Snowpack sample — Rabbit Ears Pass, Jackson County, Colorado, USA (12/17/25, 1:08 PM MST)
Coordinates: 40.387, -106.625
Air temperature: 34 °F
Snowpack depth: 46 cm
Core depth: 10 cm
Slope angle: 6°, slope face: 165°
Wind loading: medium
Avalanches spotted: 0
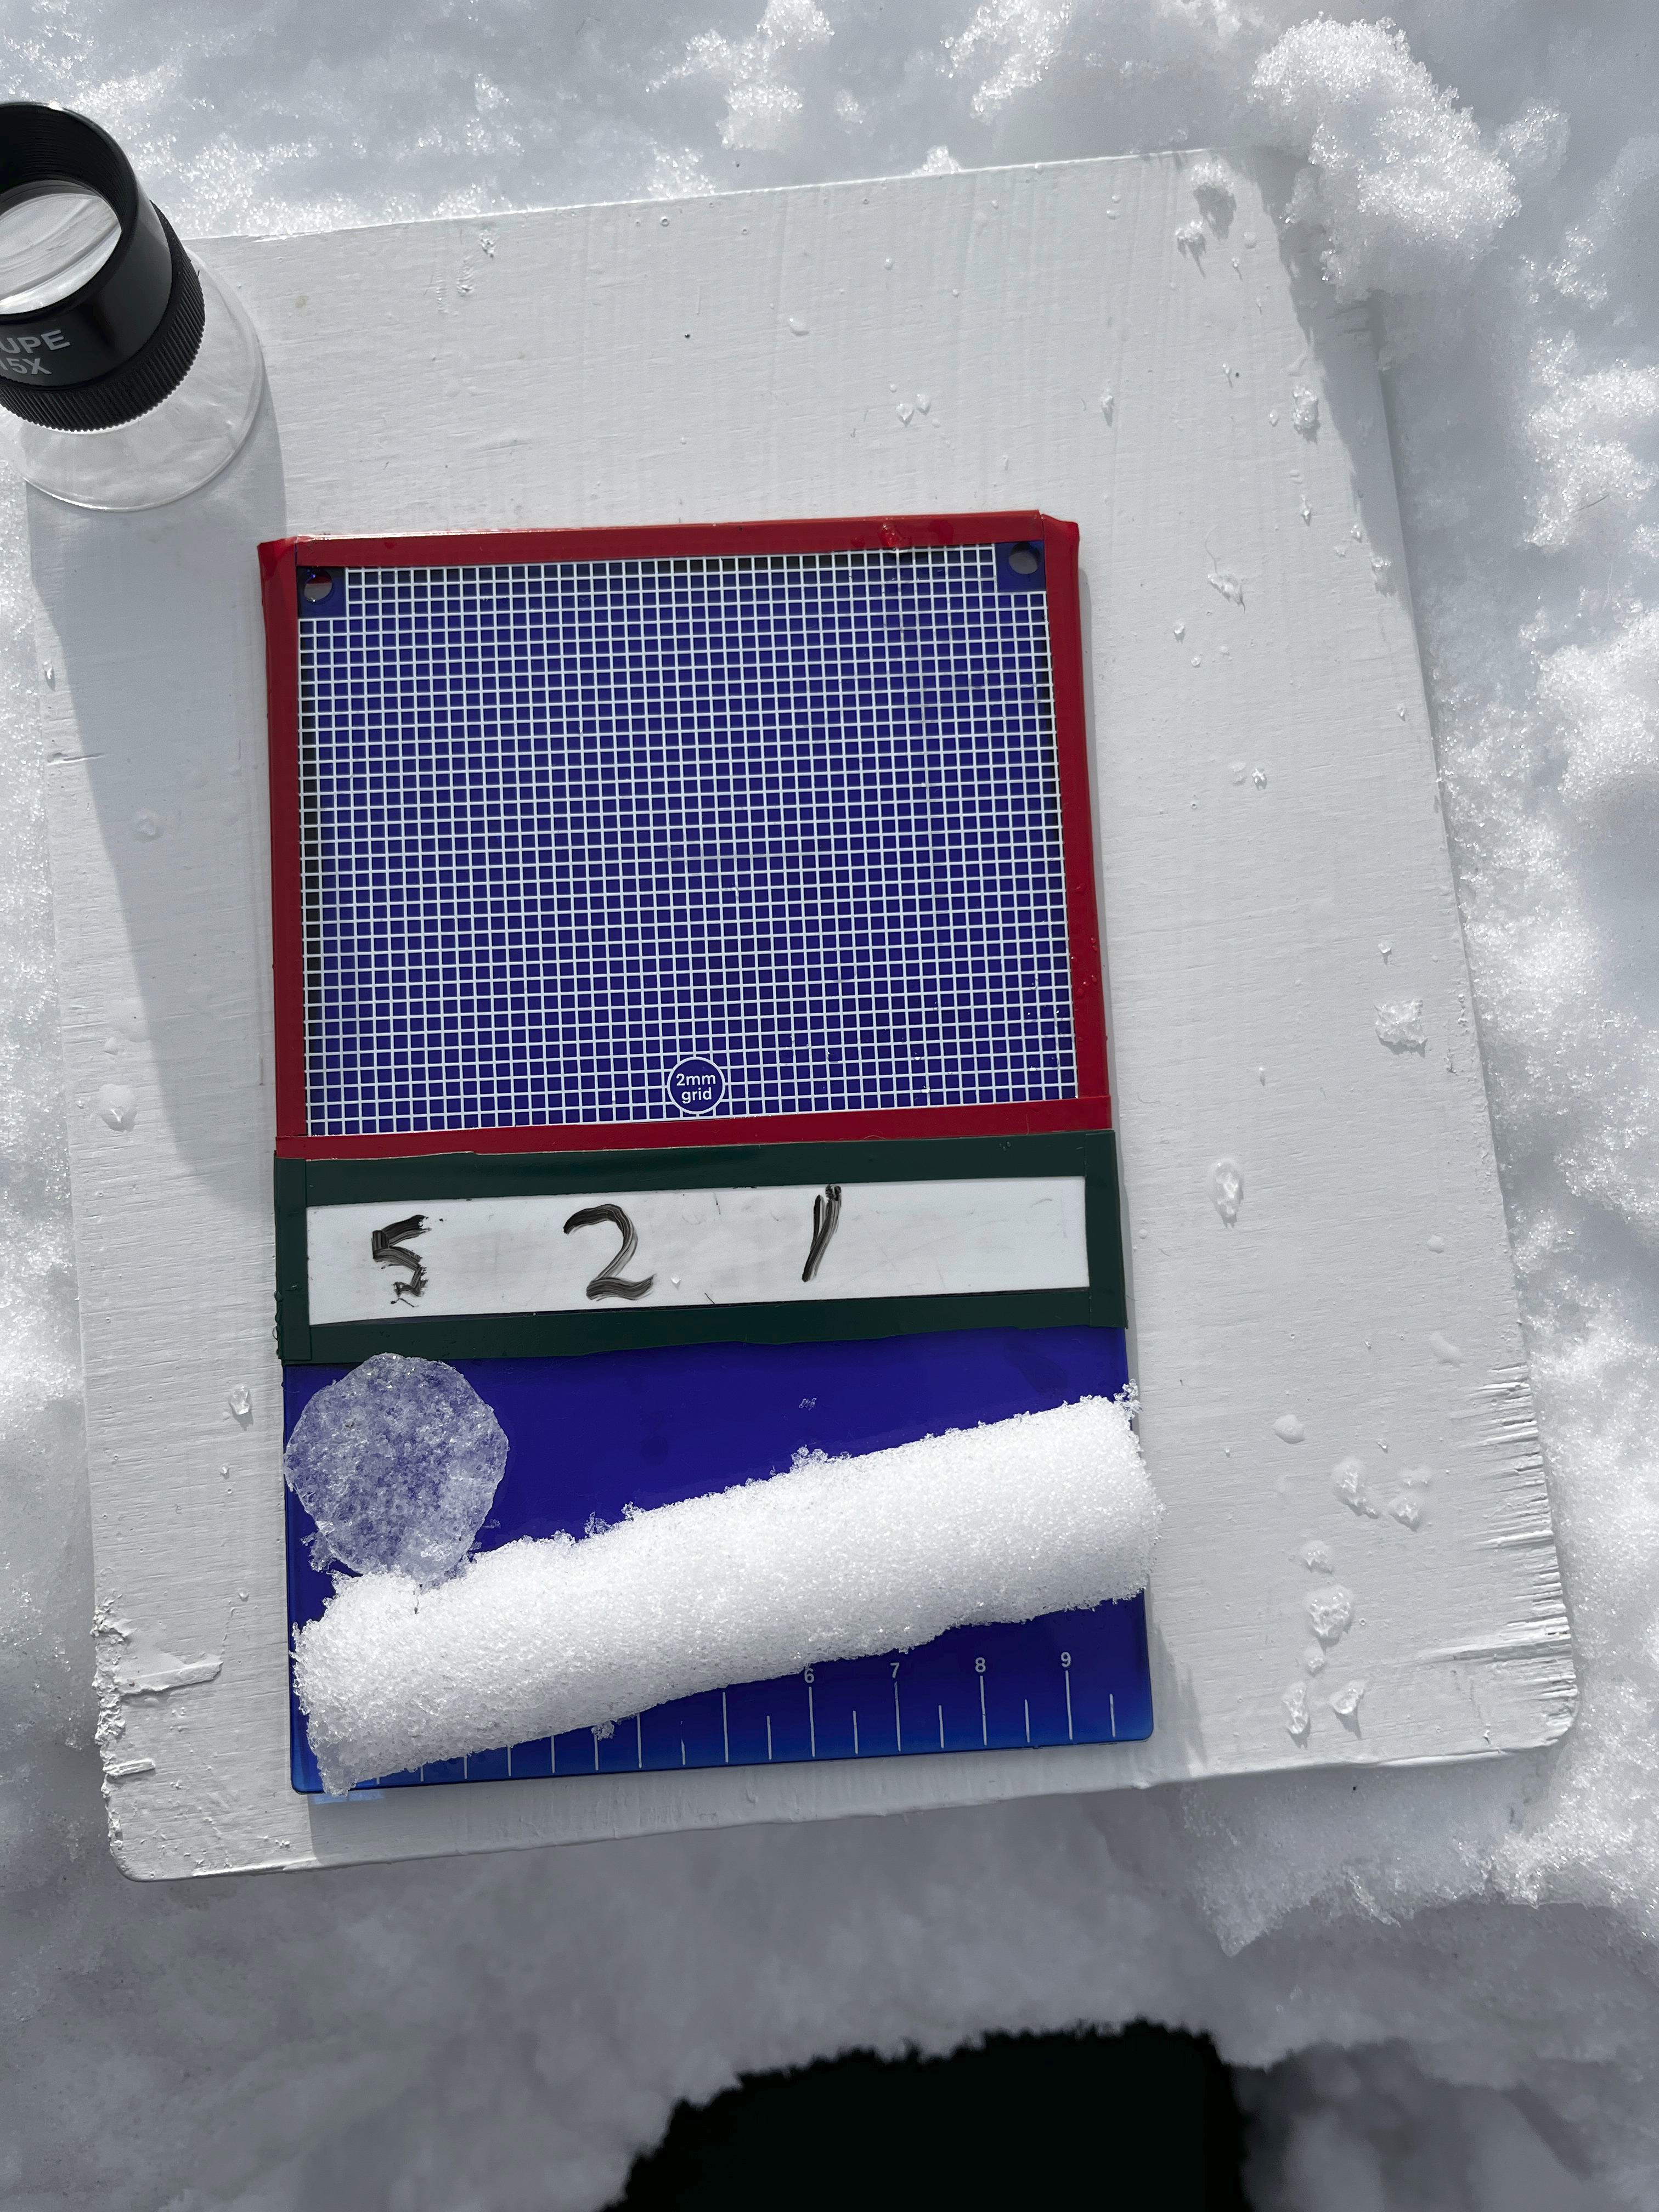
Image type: crystal_card
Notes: No avalanches spotted nearby, although collected in a meadowy area with minimal risk on this face of the pass.